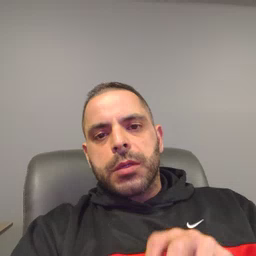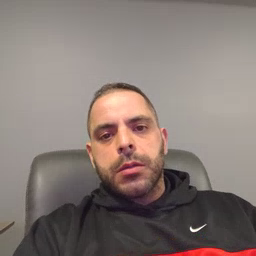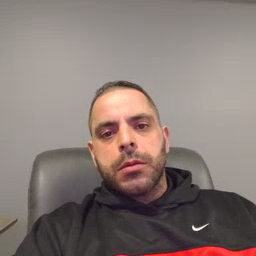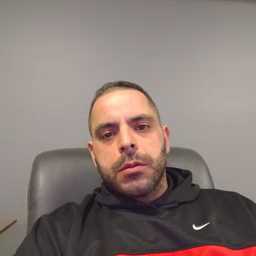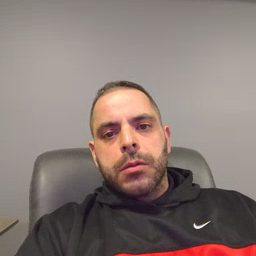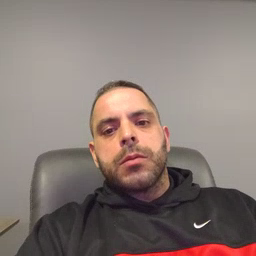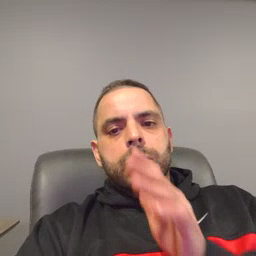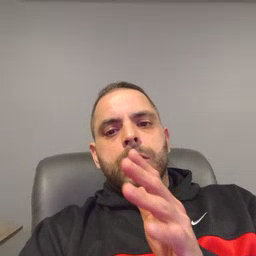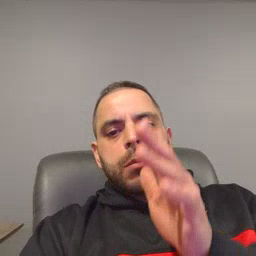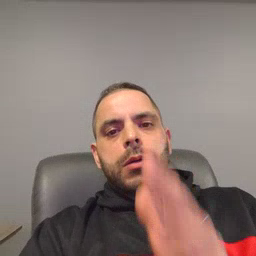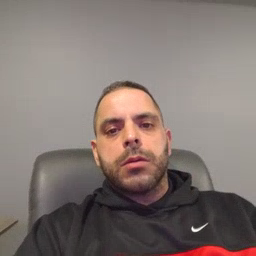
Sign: grandma